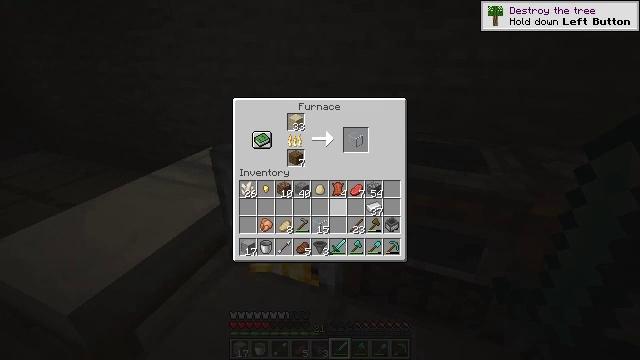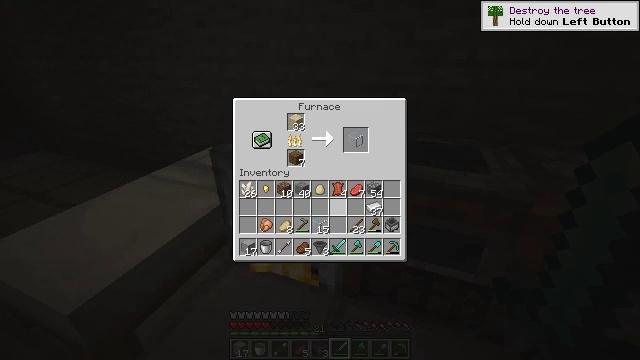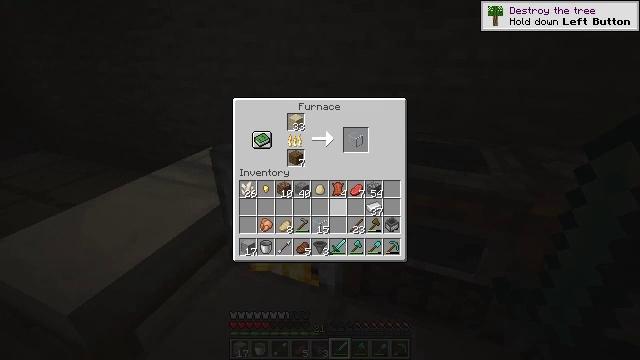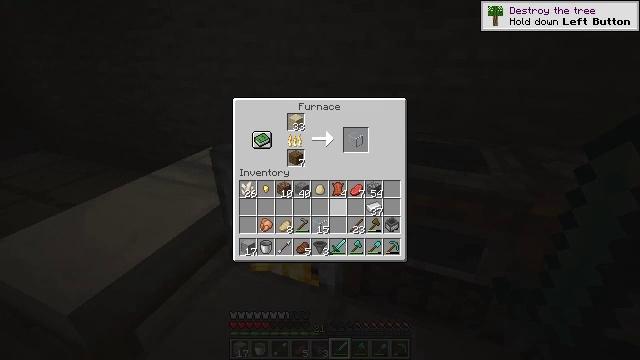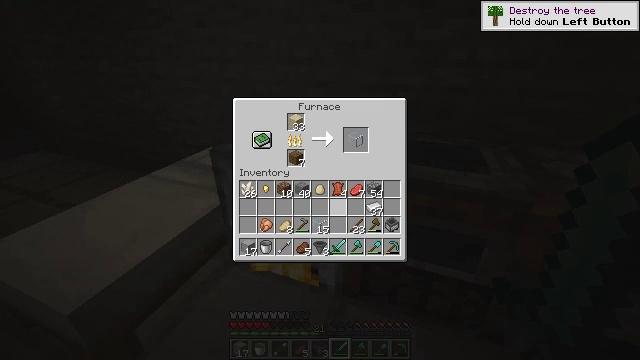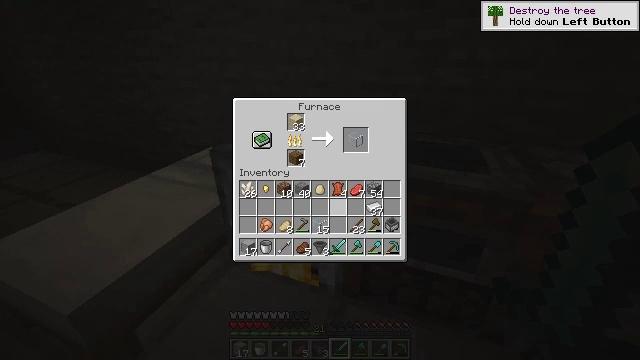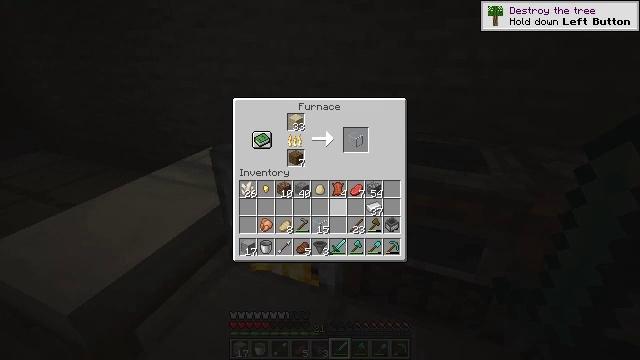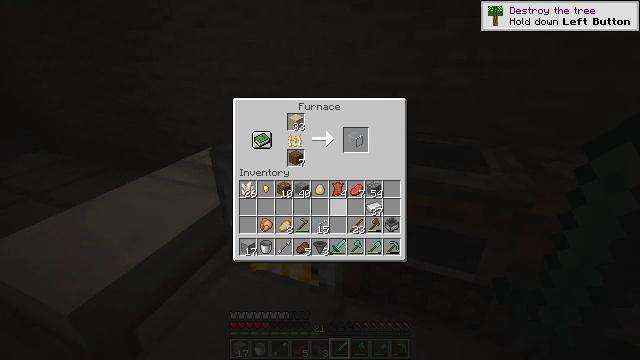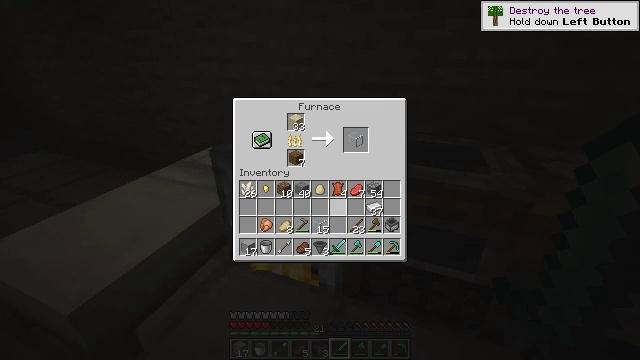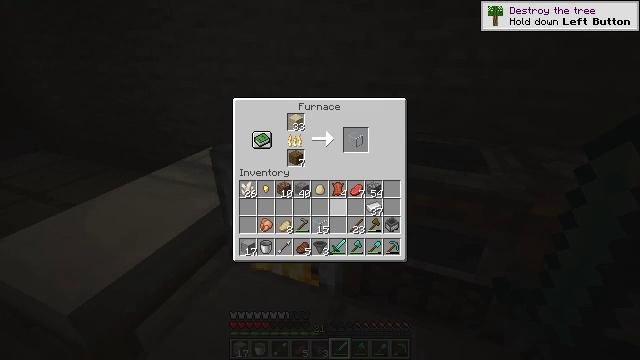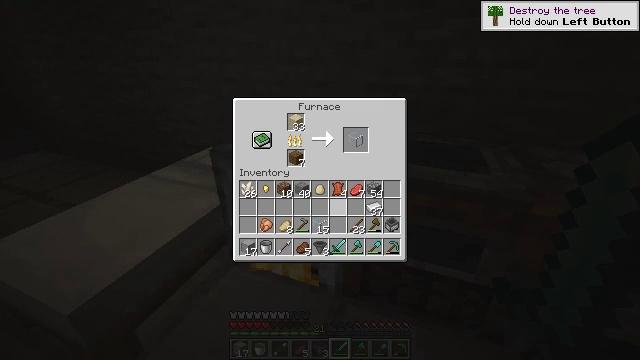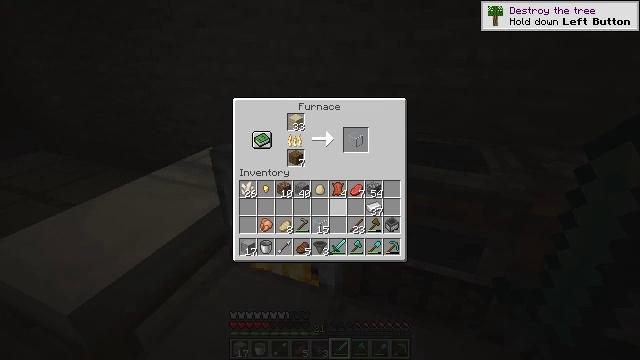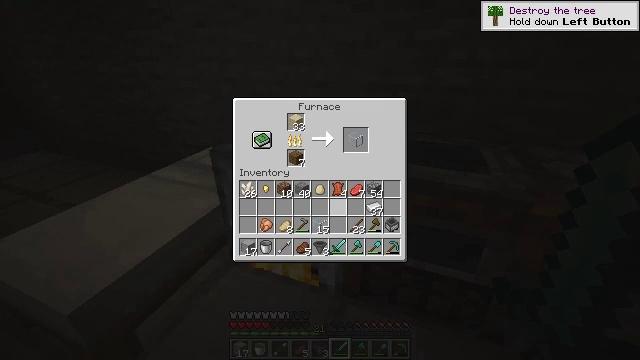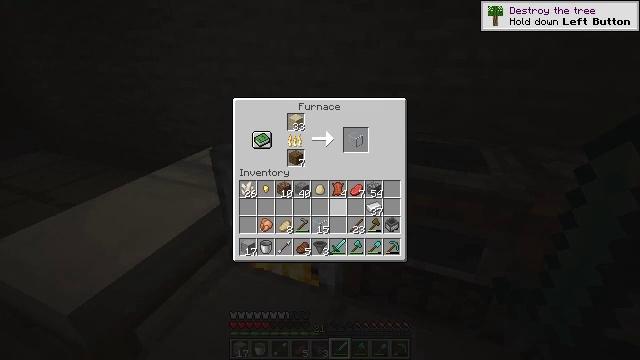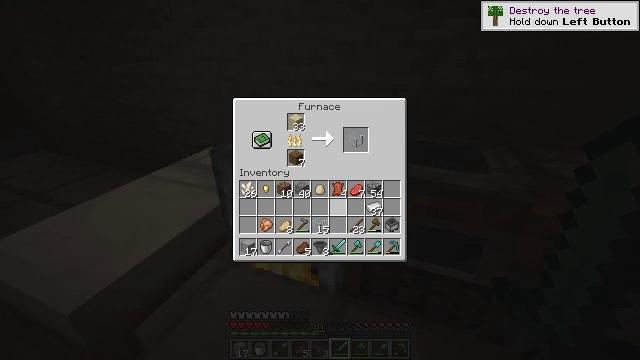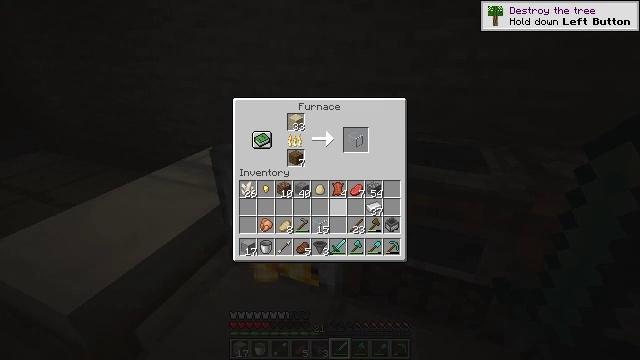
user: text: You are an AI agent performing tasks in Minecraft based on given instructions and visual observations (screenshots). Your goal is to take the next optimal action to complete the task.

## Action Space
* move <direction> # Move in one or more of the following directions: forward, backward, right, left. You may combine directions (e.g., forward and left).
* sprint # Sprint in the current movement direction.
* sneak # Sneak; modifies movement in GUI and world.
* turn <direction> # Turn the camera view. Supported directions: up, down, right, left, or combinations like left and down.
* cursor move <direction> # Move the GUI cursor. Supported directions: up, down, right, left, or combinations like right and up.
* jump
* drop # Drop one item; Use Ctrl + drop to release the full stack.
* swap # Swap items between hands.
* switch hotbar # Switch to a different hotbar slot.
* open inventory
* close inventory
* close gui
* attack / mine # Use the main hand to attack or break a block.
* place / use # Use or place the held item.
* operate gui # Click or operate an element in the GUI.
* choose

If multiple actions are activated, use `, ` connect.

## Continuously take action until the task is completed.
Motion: motion action
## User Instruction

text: Harvest the large fern for decoration.
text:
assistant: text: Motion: no_op
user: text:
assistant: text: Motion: no_op
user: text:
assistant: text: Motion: no_op
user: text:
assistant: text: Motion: no_op
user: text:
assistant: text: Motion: no_op
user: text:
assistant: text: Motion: no_op
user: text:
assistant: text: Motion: no_op
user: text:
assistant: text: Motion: no_op
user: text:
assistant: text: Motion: no_op
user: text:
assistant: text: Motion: no_op
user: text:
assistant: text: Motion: no_op
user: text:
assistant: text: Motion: no_op
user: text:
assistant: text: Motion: no_op
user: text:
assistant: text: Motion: no_op
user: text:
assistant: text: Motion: no_op
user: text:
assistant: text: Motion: no_op
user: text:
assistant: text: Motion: no_op
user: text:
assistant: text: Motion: no_op
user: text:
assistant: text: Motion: no_op
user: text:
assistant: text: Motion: no_op
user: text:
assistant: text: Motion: no_op
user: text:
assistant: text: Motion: no_op
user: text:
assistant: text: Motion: no_op
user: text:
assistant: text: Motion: no_op
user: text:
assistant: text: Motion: no_op
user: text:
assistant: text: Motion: no_op
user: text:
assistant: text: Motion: no_op
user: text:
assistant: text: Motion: no_op
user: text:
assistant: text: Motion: no_op
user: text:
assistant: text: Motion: no_op